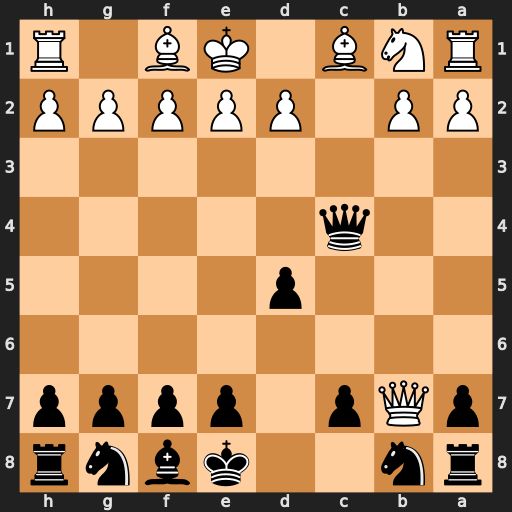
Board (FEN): rn2kbnr/pQp1pppp/8/3p4/2q5/8/PP1PPPPP/RNB1KB1R
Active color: b
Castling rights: KQkq
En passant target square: -
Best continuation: Qxc1#